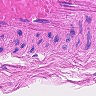
Metastatic tissue present: no